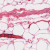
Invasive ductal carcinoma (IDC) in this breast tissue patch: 0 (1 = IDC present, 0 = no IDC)